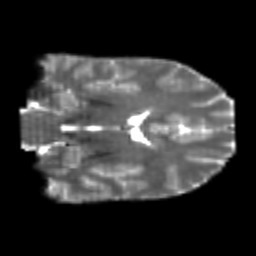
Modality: T2w
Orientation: coronal
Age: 22
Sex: male
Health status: healthy
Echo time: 0.074 s